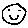
Label: smiley face